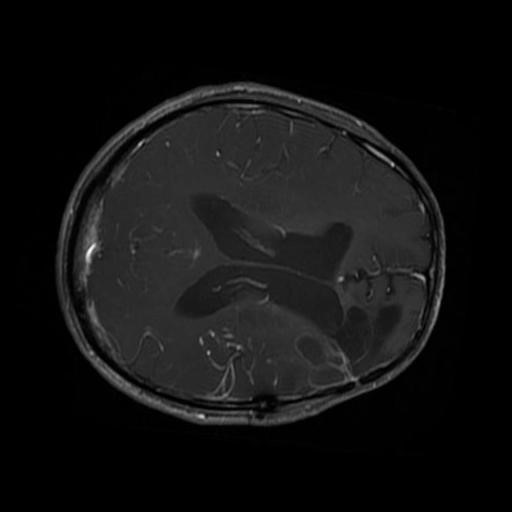
Label: brain_glioma